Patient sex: M
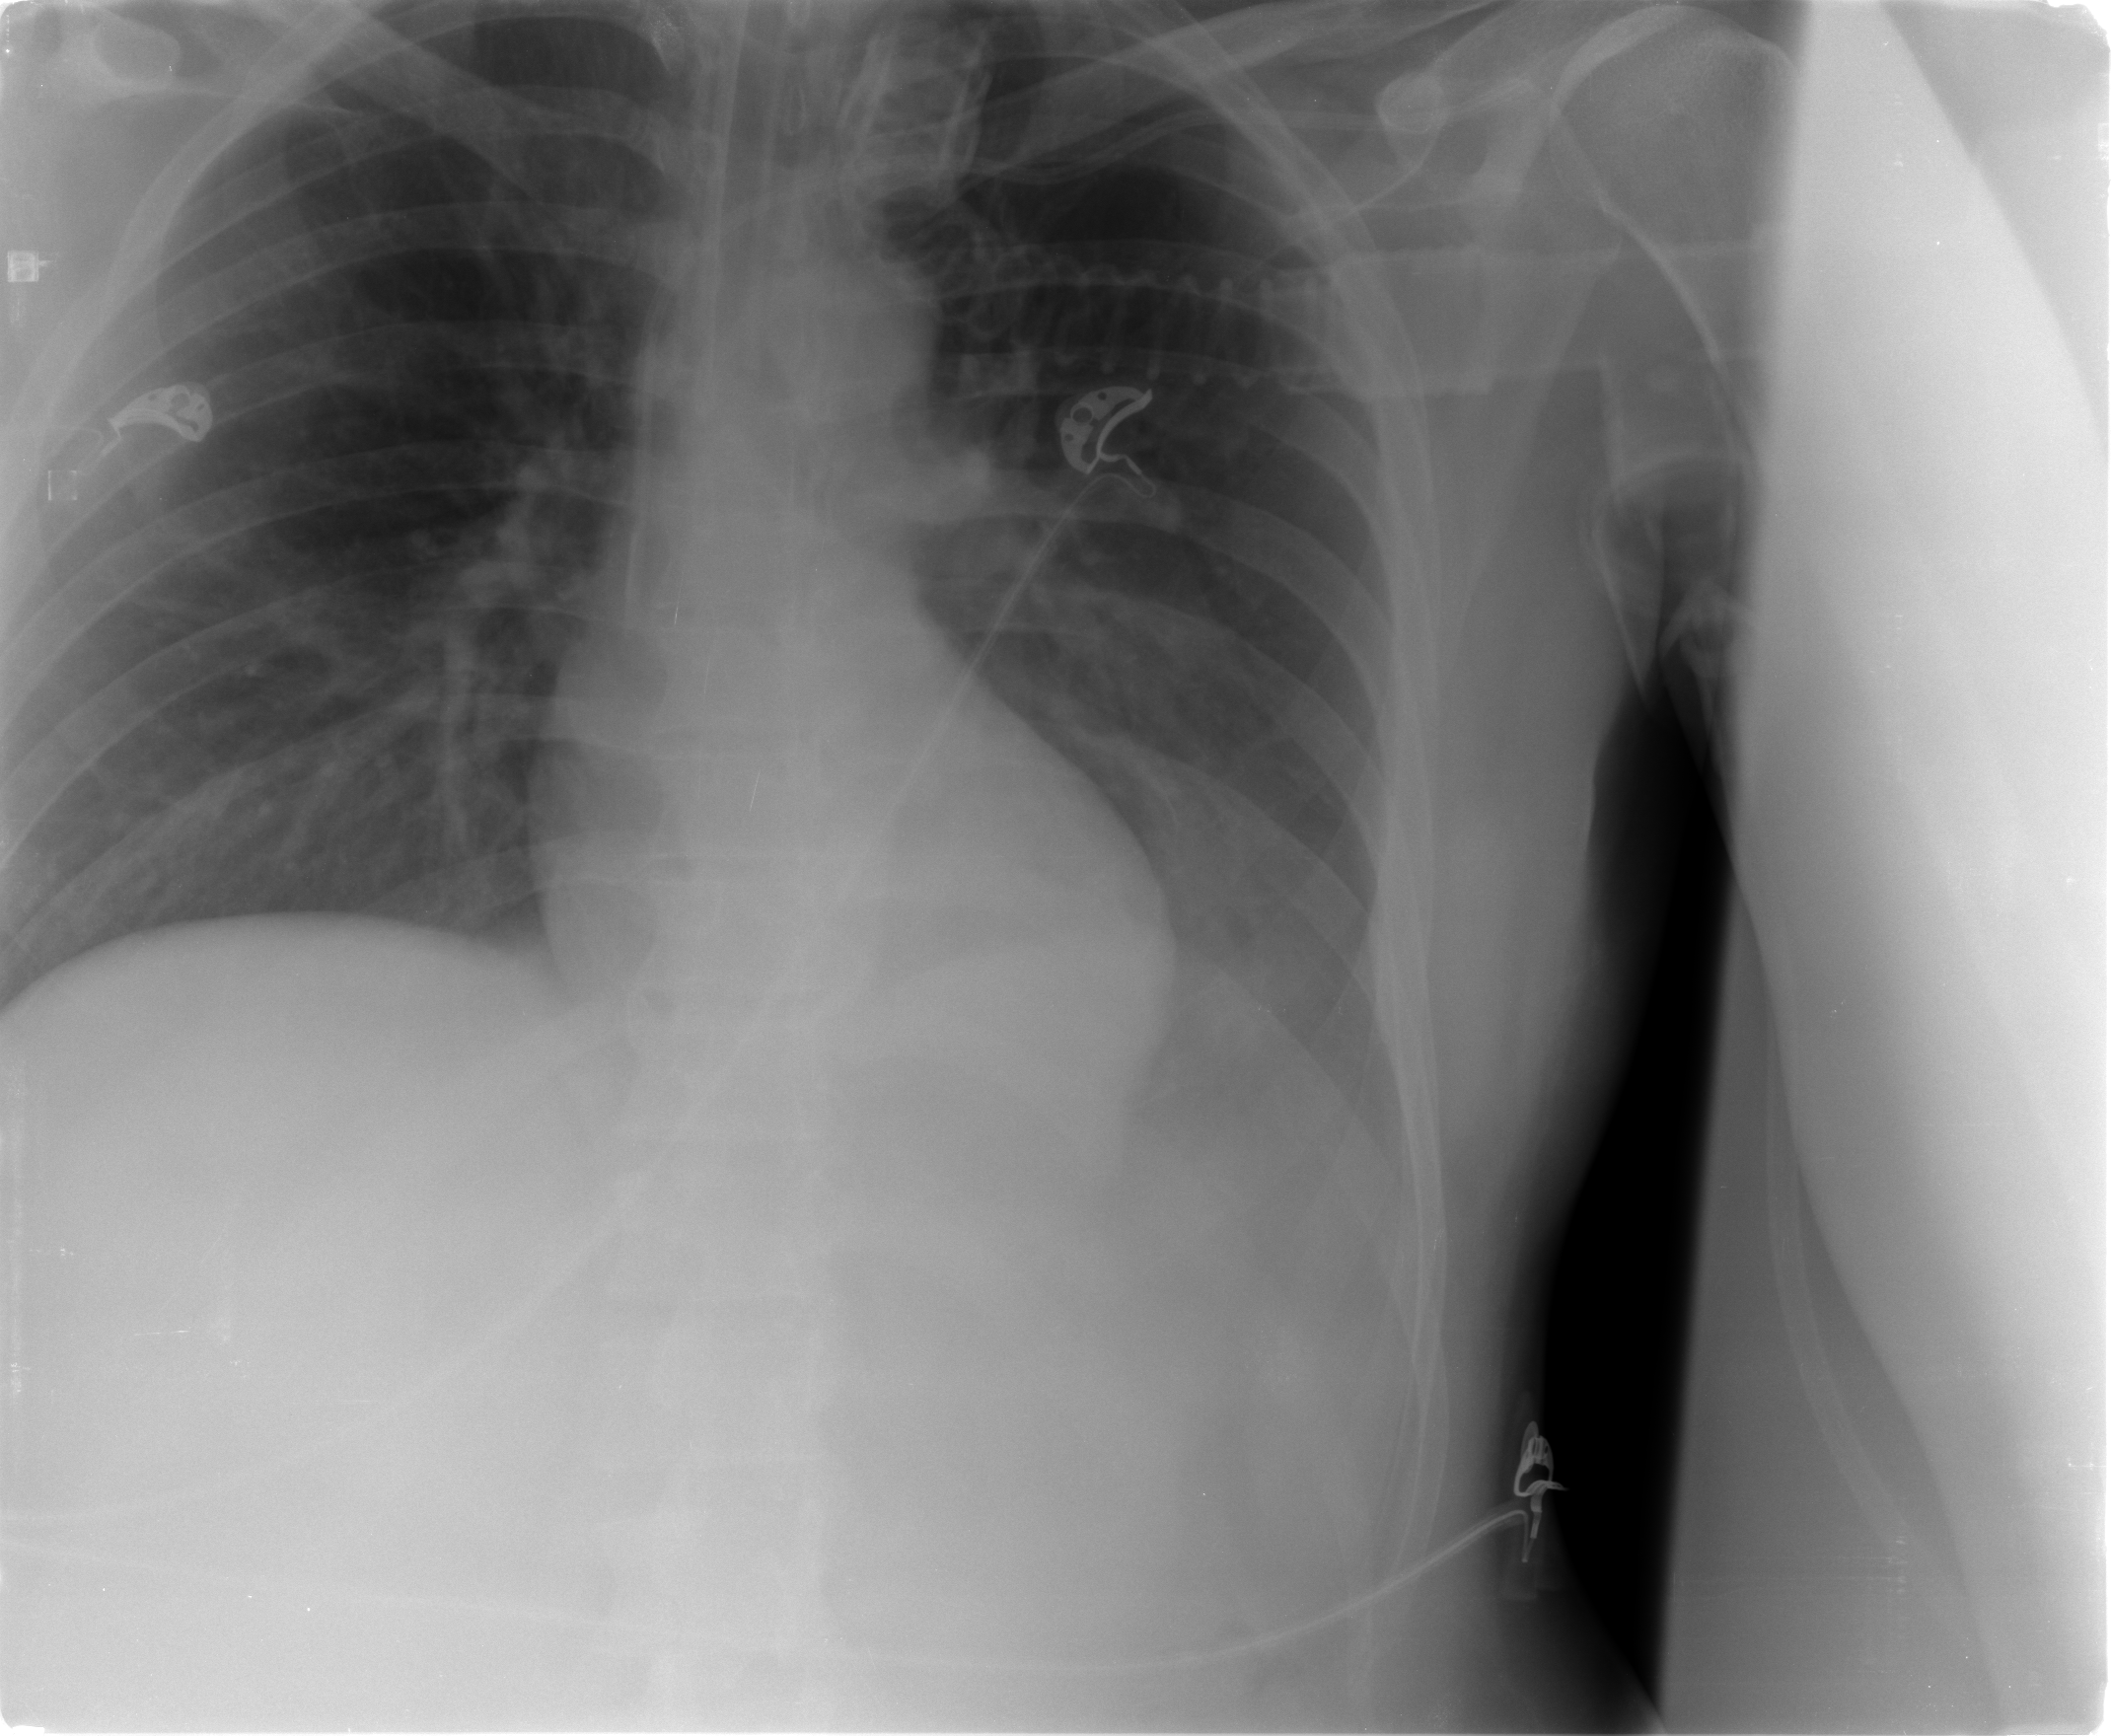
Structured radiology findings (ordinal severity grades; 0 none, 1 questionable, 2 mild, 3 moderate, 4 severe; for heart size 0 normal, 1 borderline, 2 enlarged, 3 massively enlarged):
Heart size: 1
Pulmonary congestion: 2
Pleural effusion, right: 0
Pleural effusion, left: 1
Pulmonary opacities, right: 0
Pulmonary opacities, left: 1
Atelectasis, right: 1
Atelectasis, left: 2